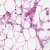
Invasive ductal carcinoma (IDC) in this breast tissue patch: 0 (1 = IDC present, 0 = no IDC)